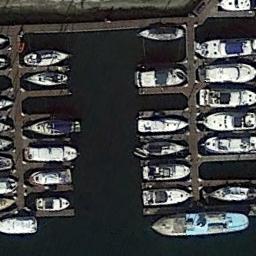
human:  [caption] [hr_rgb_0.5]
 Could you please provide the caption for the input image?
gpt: There are many ships in the harbor .

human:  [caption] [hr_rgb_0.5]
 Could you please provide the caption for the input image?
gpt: There are many yachts moored in the sea by the harbor .

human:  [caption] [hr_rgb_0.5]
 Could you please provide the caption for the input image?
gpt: There is room for docking in the harbor .

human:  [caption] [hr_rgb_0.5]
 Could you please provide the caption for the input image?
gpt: The harbor has lots of neatly docked boats and the color of the waters is dark green .

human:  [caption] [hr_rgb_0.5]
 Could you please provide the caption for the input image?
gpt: There are many white boats and a blue boat at the harbor .